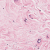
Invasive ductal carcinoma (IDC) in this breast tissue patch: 0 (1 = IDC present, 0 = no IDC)